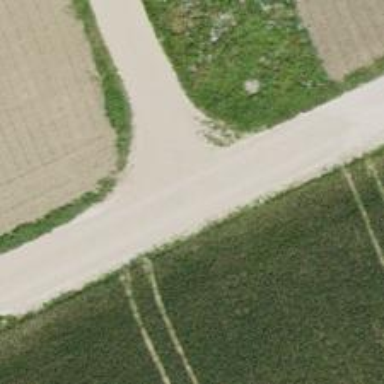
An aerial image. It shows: Agricultural track with grade 2 tracktype suitable for agricultural vehicles.